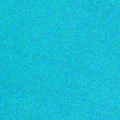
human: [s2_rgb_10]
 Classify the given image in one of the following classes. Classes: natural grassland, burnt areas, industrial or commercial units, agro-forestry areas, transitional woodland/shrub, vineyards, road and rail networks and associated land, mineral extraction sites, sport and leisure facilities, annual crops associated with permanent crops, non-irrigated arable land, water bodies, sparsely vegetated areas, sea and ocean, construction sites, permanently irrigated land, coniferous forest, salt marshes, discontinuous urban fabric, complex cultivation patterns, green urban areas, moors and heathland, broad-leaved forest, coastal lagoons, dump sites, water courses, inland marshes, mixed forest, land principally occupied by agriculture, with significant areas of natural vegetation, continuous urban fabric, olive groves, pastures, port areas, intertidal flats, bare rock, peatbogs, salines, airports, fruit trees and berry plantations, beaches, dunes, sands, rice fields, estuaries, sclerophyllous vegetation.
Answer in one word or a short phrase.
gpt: sea and ocean